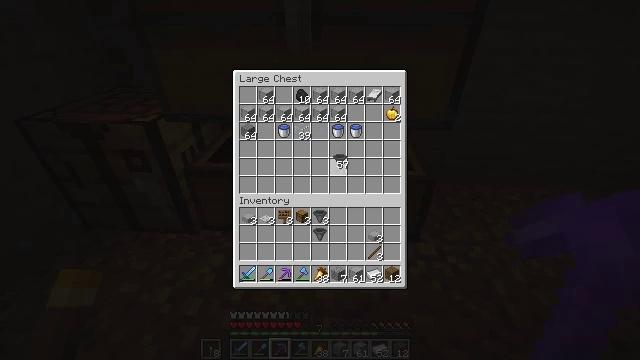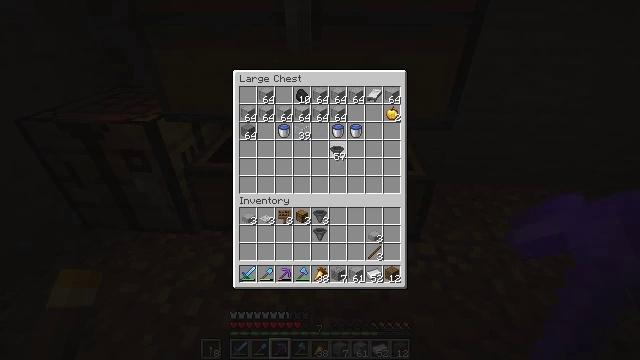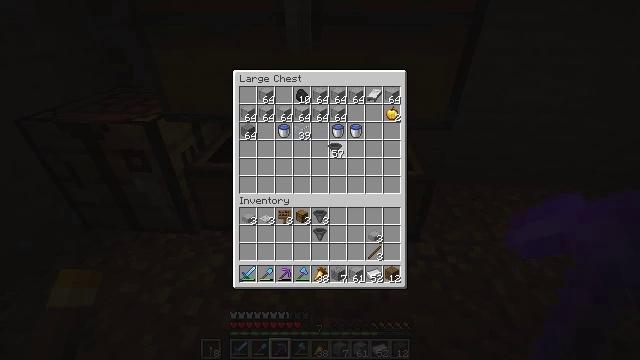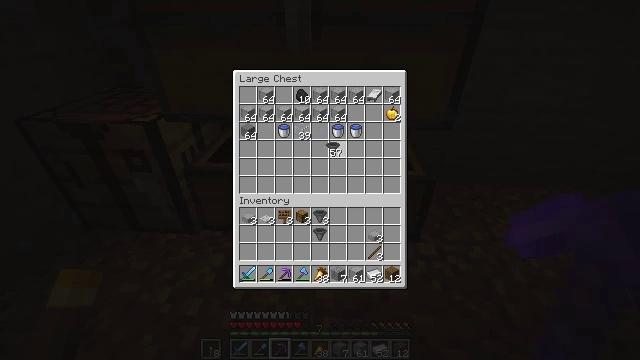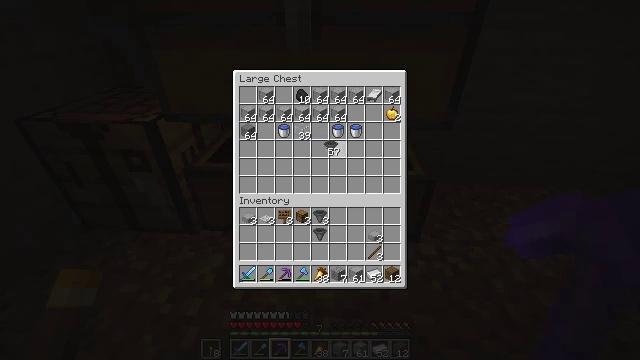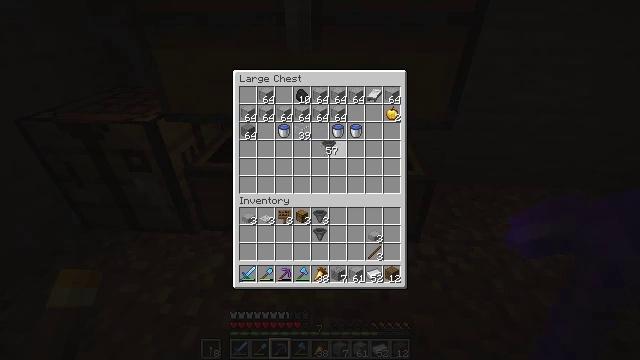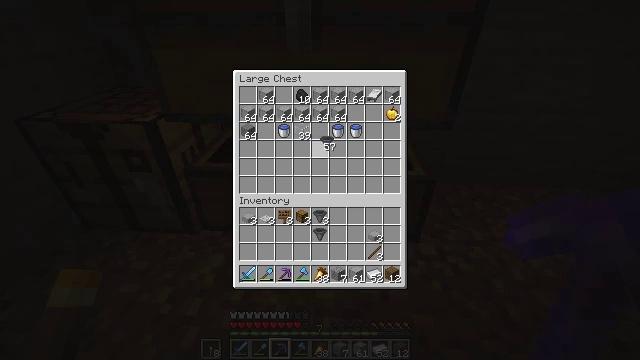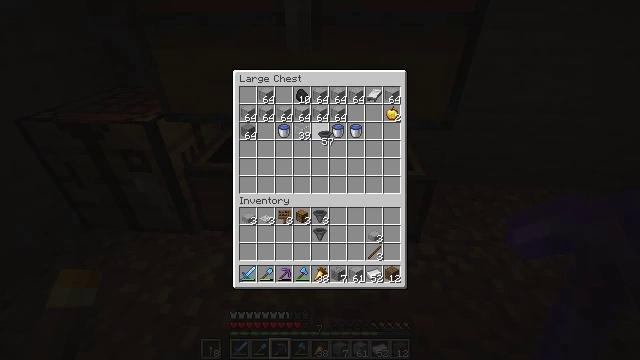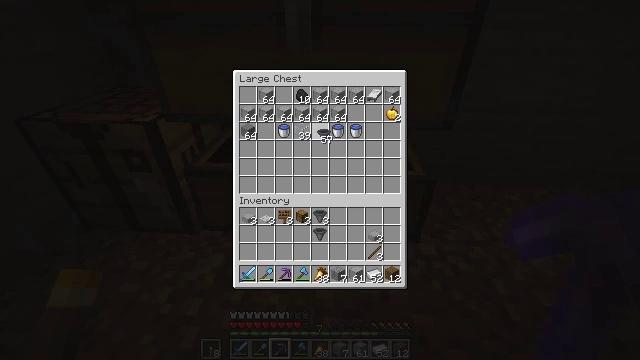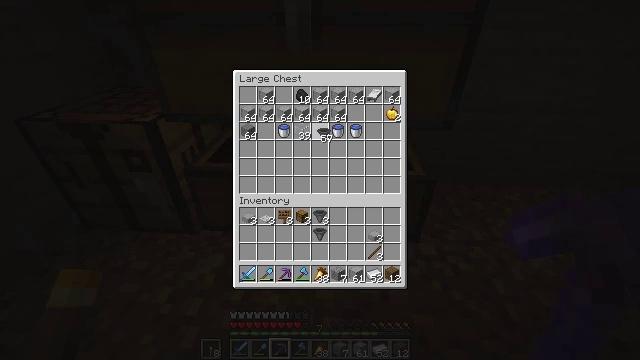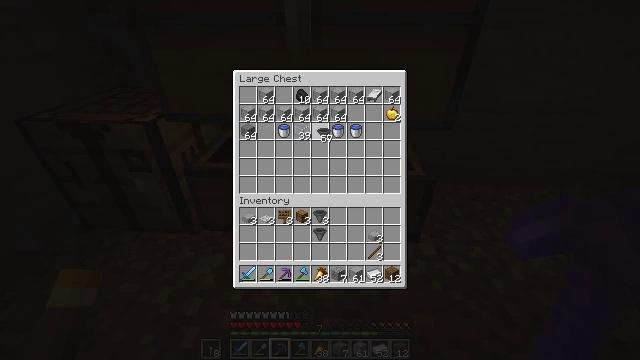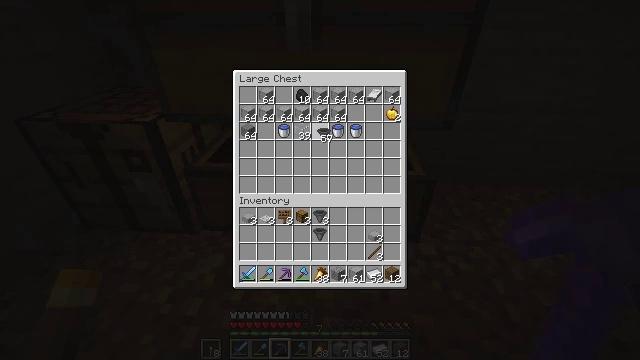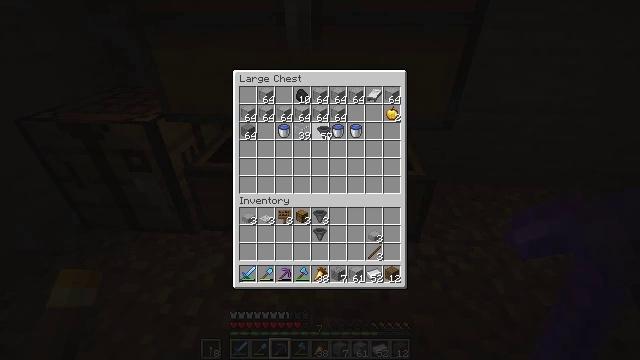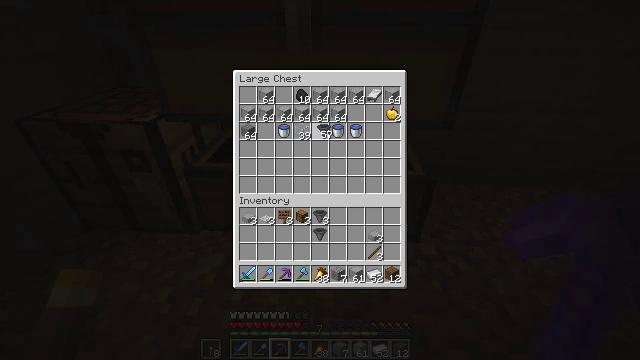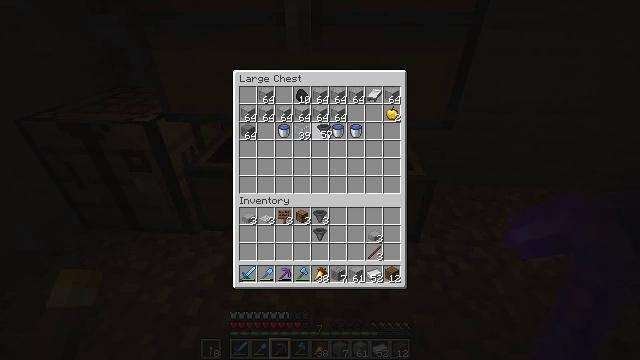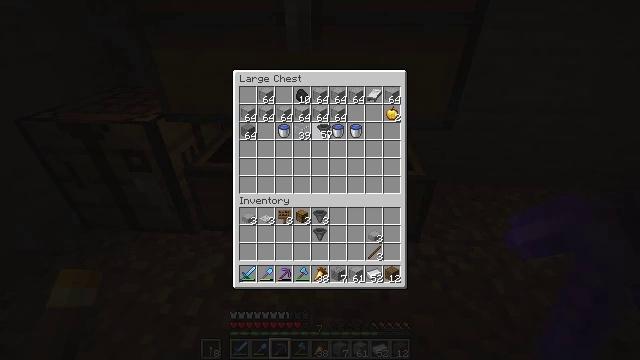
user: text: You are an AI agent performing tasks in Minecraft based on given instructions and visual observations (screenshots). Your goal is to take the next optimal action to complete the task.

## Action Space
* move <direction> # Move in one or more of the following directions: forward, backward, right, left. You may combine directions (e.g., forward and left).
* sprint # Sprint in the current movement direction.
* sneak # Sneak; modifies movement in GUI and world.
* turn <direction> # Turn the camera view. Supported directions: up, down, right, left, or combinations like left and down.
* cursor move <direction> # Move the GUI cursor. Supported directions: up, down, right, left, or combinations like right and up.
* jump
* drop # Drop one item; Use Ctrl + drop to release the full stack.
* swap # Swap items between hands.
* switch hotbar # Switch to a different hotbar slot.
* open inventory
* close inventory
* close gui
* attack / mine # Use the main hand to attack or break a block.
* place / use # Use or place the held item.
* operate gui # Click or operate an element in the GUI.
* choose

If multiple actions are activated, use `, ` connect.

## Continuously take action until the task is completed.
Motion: motion action
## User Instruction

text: craft item andesite wall
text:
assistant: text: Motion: turn up
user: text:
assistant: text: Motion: no_op
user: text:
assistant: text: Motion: no_op
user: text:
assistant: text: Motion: no_op
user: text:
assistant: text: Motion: no_op
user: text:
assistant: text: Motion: no_op
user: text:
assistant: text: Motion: no_op
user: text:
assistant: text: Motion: no_op
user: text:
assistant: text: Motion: no_op
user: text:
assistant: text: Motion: no_op
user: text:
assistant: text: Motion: no_op
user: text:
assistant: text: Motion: no_op
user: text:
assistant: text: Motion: no_op
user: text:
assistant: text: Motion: attack / mine
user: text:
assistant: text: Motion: attack / mine
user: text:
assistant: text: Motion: attack / mine
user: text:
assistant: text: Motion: no_op
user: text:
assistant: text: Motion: no_op
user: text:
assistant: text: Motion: turn down
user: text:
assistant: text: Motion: turn down
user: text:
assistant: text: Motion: turn down
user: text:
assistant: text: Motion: turn down
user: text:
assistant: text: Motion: turn down
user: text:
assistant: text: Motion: turn down
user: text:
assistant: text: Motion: no_op
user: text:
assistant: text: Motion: no_op
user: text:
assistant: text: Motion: no_op
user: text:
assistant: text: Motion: no_op
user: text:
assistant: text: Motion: no_op
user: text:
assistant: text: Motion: no_op